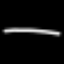
Label: line